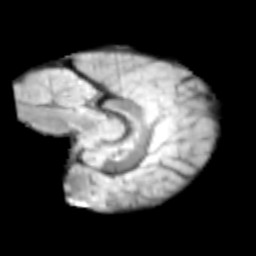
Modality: T2w
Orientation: sagittal
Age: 10
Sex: male
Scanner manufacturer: siemens
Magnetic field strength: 3 T
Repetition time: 3.8 s
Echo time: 0.07 s